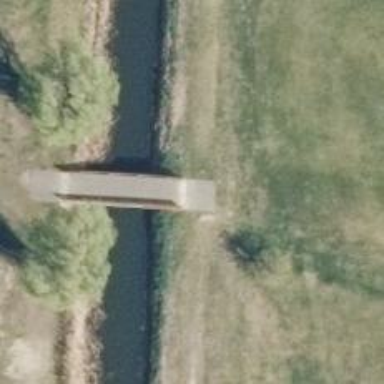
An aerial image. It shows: Footway bridge that resembles aqueduct.